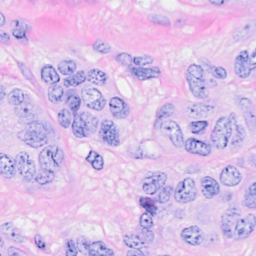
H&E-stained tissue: Breast